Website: apple-inc
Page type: review-order
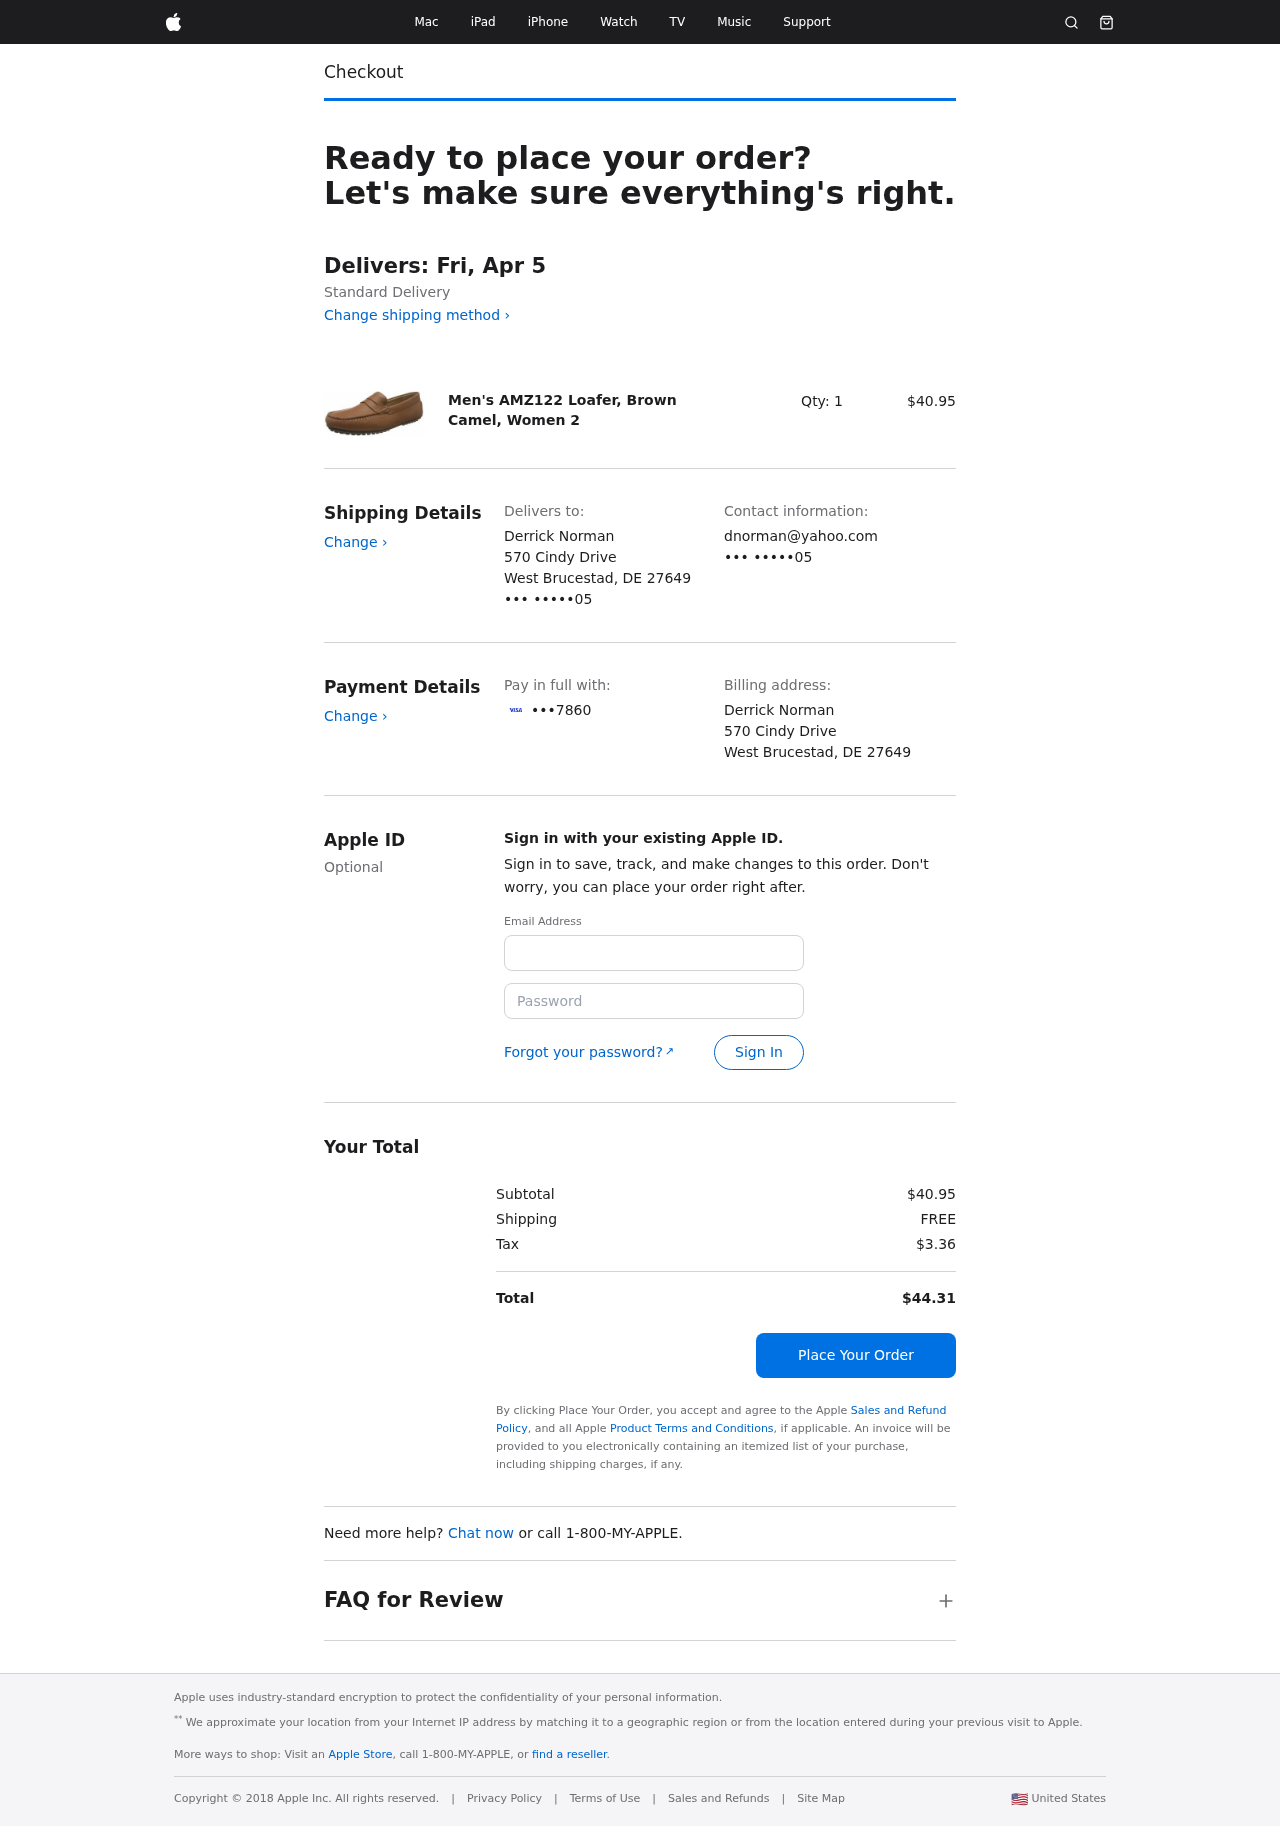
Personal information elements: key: PII_CARD_LAST4
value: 7860
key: PII_CITY_STATE_ZIP
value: West Brucestad, DE 27649
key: PII_EMAIL3
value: dnorman@yahoo.com
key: PII_FULLNAME
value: Derrick Norman
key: PII_PHONE_SUFFIX
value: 05
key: PII_STREET
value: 570 Cindy Drive
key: PII_EMAIL2
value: dnorman@yahoo.com
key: PII_PHONE_SUFFIX2
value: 05
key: PII_FULLNAME2
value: Derrick Norman
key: PII_CITY
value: West Brucestad
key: PII_STATE_ABBR
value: DE
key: PII_POSTCODE
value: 27649
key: PII_POSTCODE_FULL
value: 27649
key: PII_CITY_STATE
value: West Brucestad, DE
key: PII_POSTCODE_NUMERIC
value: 27649
Product elements: key: PRODUCT1_NAME
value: Men's AMZ122 Loafer, Brown Camel, Women 2
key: PRODUCT1_PRICE
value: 40.95
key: PRODUCT1_QUANTITY
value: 1
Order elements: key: ORDER_DELIVERY_DATE
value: Delivers: Fri, Apr 5
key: ORDER_SUBTOTAL
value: $40.95
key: ORDER_SHIPPING_COST
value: FREE
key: ORDER_TAX
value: $3.36
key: ORDER_TOTAL
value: $44.31